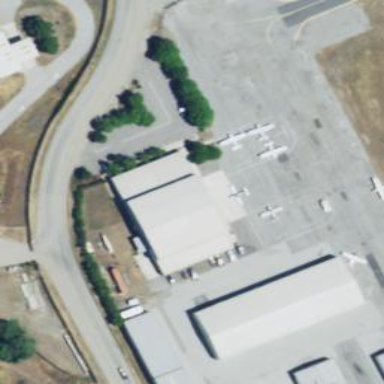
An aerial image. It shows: Hangar.